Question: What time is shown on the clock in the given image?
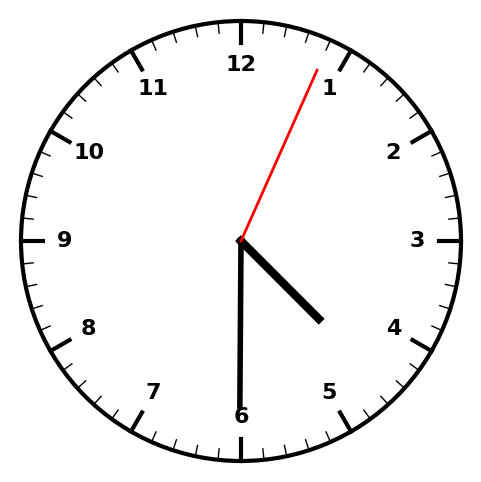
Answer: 04:30:04